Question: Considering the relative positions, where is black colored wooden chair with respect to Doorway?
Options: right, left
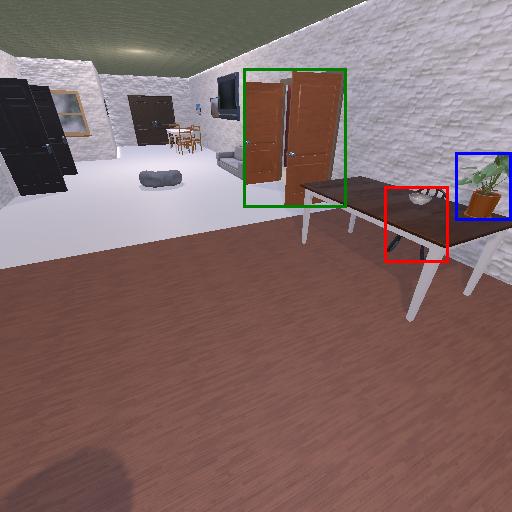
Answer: right